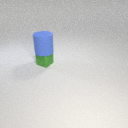
large blue rubber cylinder above small green rubber cube